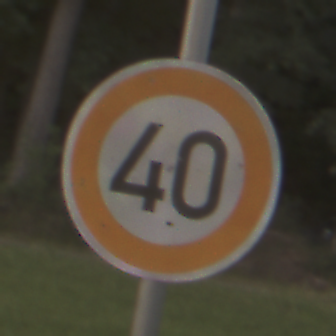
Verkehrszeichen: Geschwindigkeit40
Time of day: SunriseSunset
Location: Outdoor (Nature)
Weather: Clear
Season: NotSpecified
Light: Natural